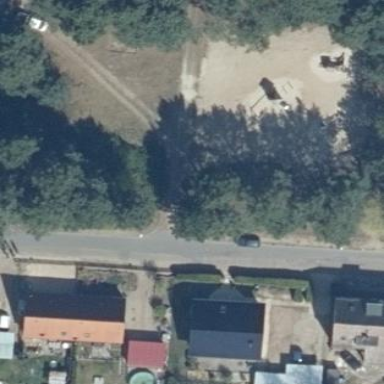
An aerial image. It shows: Playground area for leisure activities on the land.